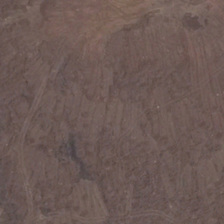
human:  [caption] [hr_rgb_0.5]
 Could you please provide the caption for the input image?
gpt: the bare land is vast and has no vegetation .

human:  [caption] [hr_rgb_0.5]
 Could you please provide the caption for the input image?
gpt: the bare land is vast and has no vegetation .

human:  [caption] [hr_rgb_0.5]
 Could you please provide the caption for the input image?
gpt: no plants were planted on the bare land .

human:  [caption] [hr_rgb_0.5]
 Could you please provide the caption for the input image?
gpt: no plants were planted on the bare land .

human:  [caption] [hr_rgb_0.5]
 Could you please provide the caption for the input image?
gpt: no plants were planted on the bare land .